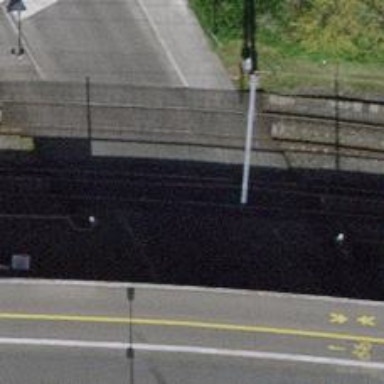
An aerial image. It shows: Level crossing with double half barrier.